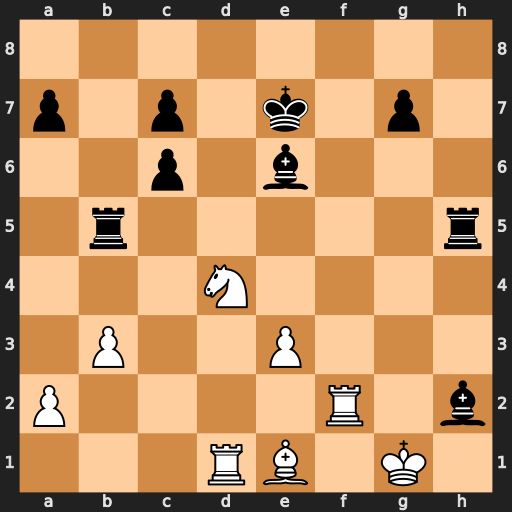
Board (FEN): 8/p1p1k1p1/2p1b3/1r5r/3N4/1P2P3/P4R1b/3RB1K1
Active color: w
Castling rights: -
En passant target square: -
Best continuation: Rxh2 Rbg5+ Rg2